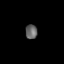
Tissue: lung
Cell type: Endothelial cells
Senescence score: 0.1321
Nuclear area (px): 168
Mean DAPI intensity: 99.583